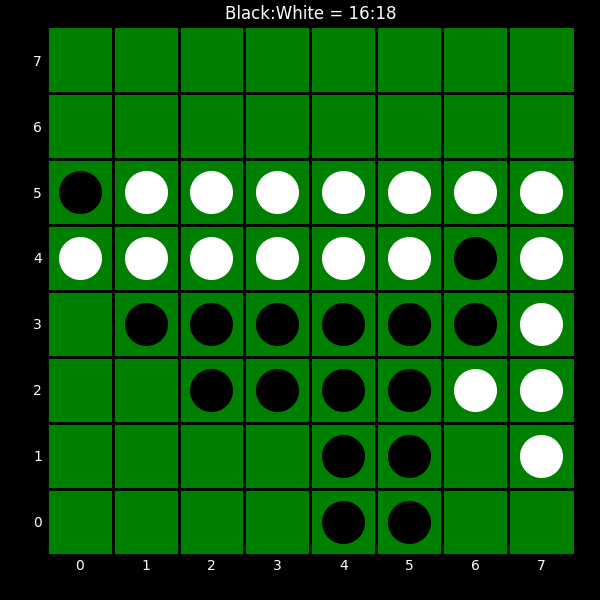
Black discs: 16
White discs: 18